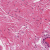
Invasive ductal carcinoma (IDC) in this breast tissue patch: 0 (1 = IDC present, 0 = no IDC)